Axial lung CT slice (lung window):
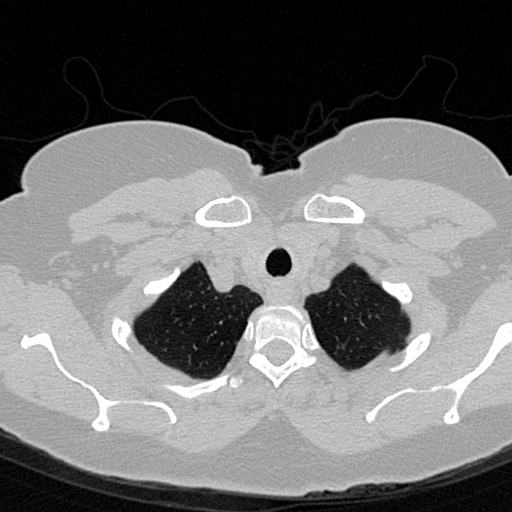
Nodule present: no